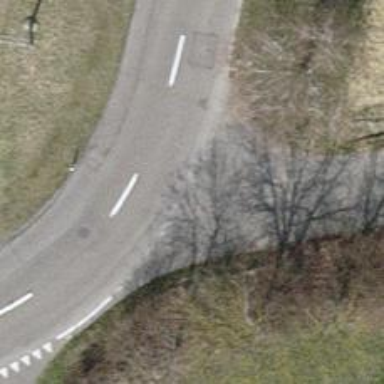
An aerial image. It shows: Road with "give way" sign.